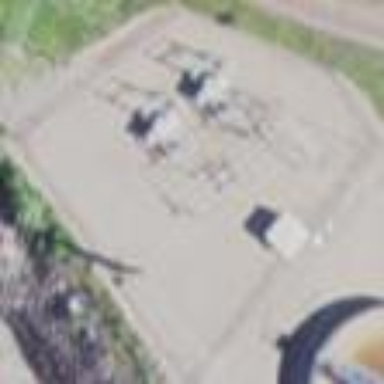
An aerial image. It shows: Industrial substation with power supply facilities.